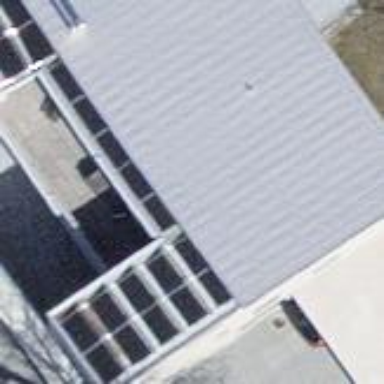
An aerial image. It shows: Building with tile roof.